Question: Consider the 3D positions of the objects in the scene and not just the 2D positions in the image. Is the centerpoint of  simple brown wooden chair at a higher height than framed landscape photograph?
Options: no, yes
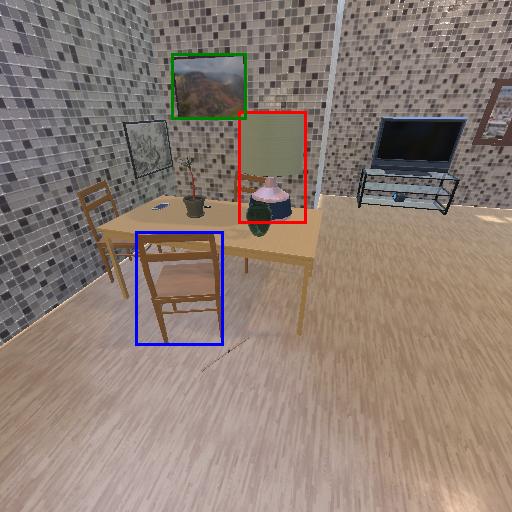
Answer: no